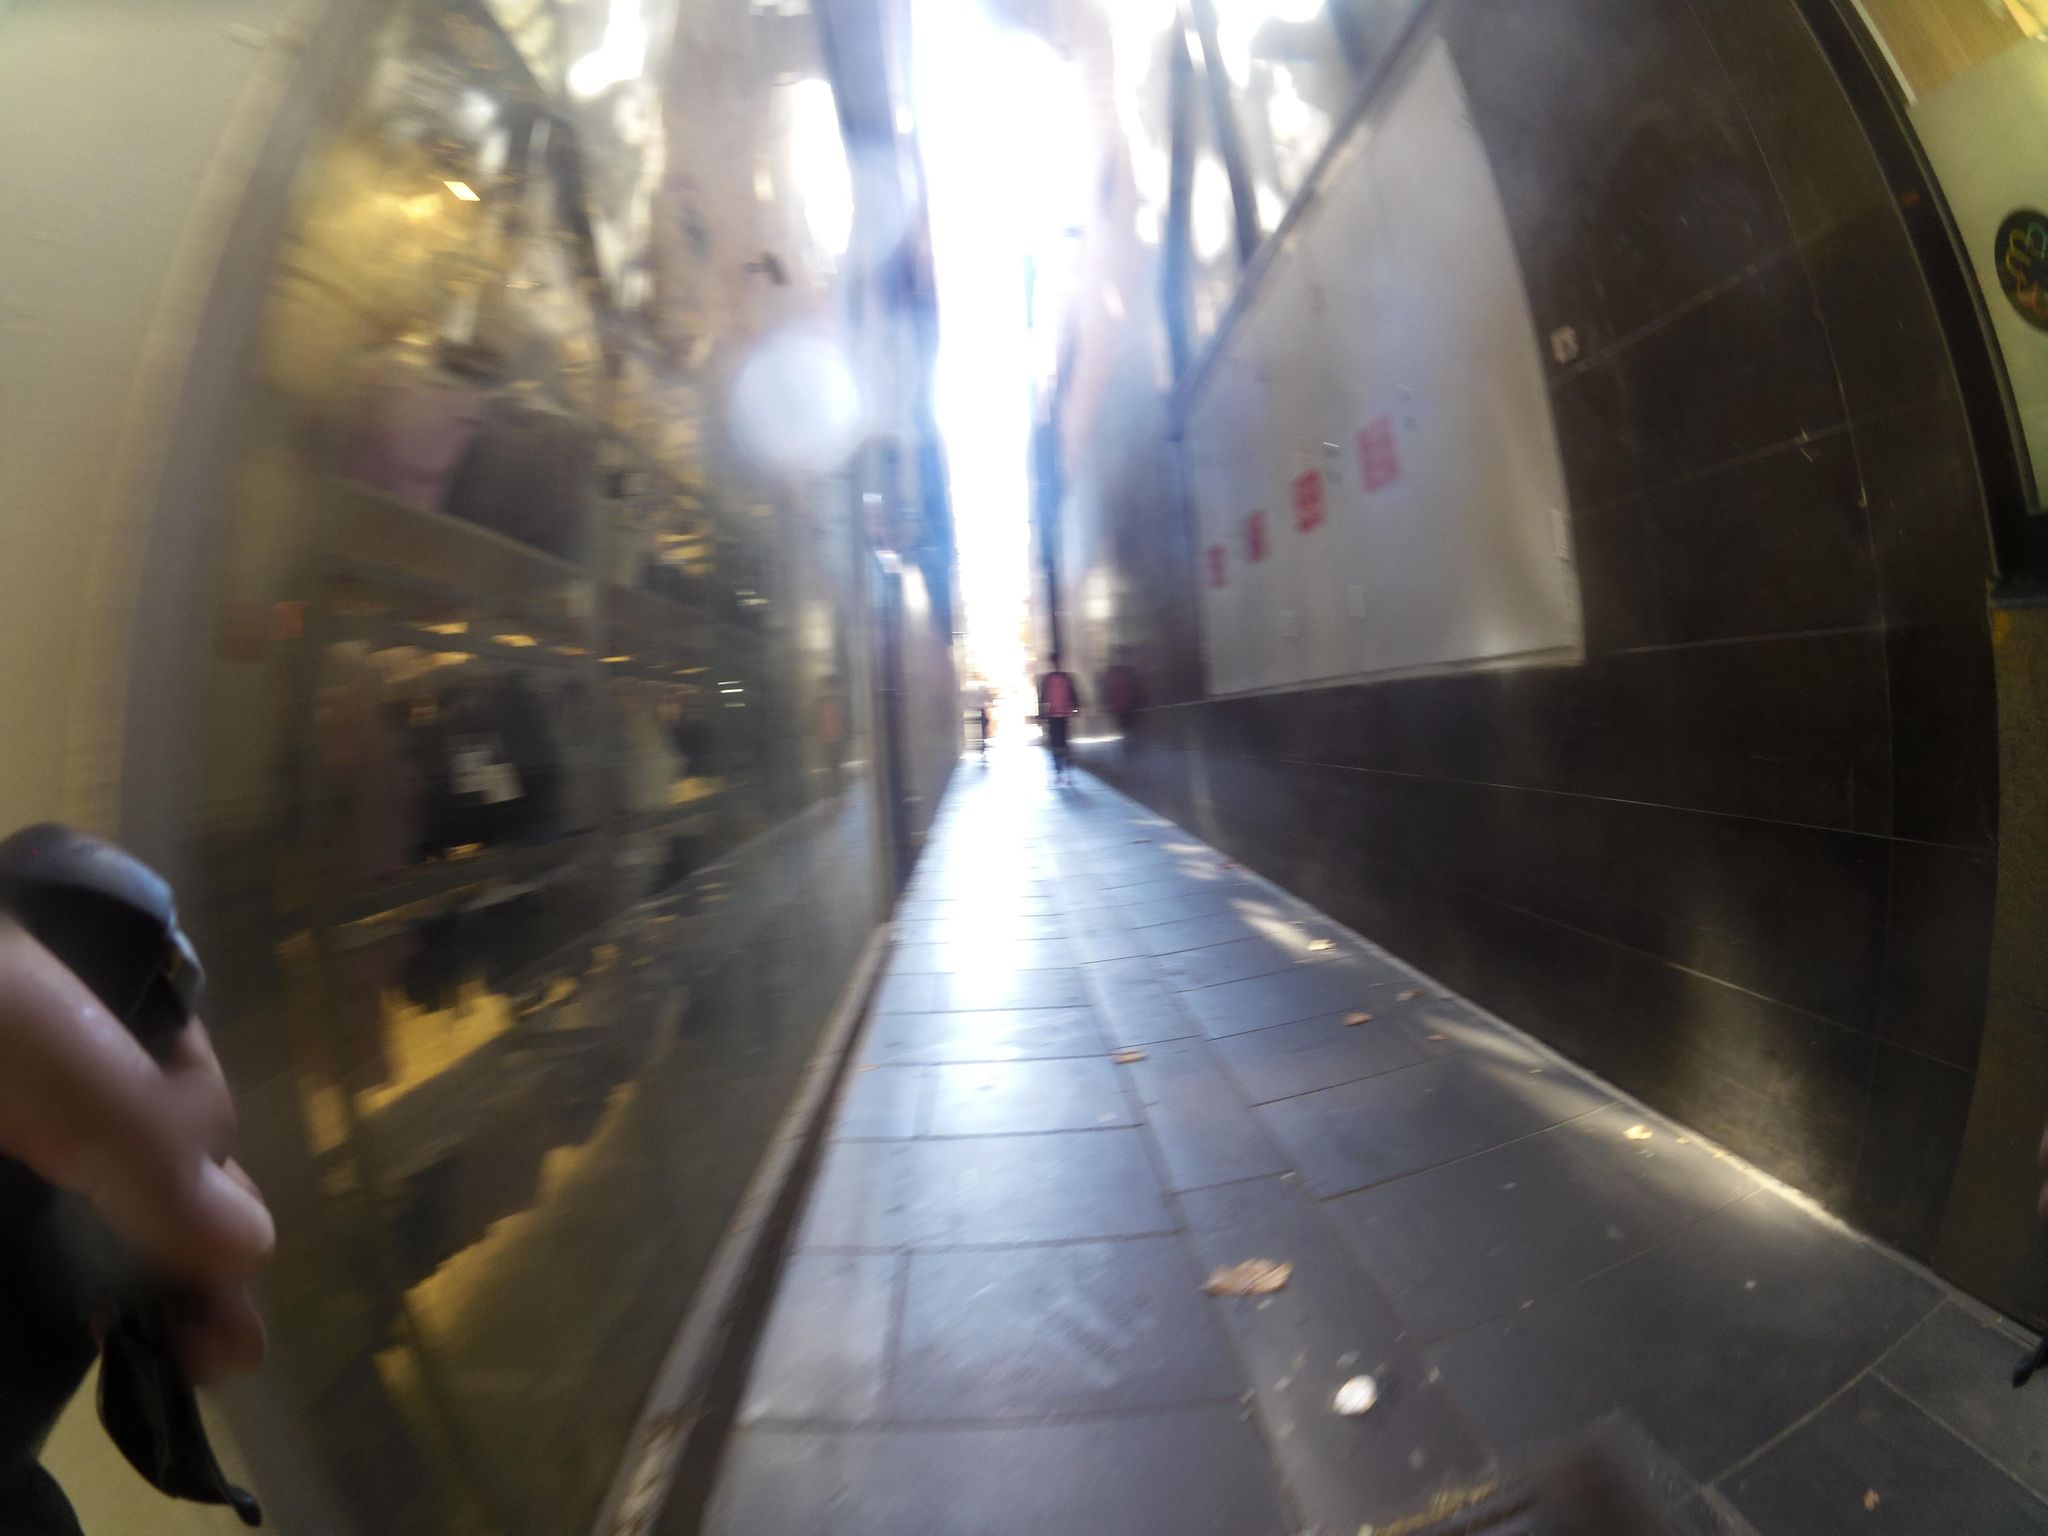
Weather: snowy
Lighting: day
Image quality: slightly poor
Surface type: cycling surface
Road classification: pedestrian, service
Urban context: urban centre
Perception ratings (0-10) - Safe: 4.13, Lively: 4.53, Beautiful: 9.04, Boring: 5.47, Depressing: 5.91, Wealthy: 5.06